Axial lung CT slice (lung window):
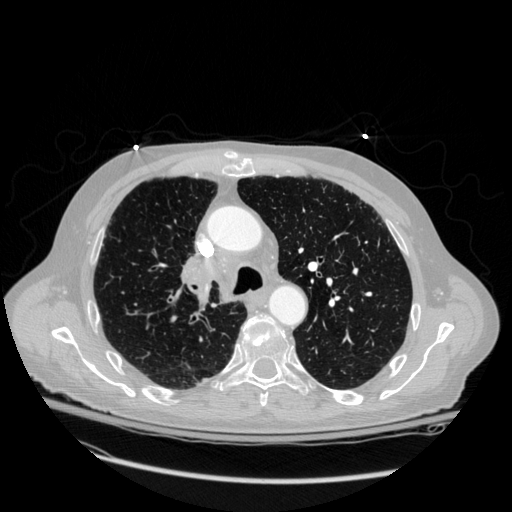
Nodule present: no